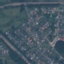
Land use / land cover class: Residential